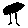
Label: tree